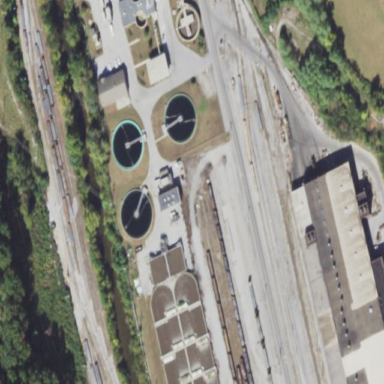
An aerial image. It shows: Wastewater plant.